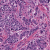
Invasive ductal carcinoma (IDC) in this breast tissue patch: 1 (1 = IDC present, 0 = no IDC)